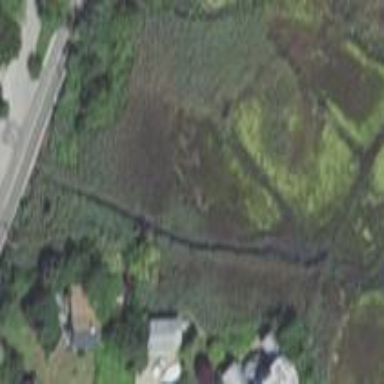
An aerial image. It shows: Wetland area characterized by wet meadow.